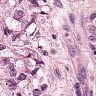
Metastatic tissue present: yes